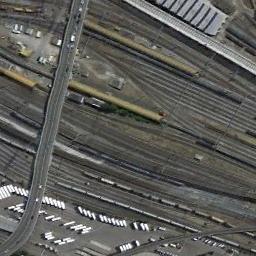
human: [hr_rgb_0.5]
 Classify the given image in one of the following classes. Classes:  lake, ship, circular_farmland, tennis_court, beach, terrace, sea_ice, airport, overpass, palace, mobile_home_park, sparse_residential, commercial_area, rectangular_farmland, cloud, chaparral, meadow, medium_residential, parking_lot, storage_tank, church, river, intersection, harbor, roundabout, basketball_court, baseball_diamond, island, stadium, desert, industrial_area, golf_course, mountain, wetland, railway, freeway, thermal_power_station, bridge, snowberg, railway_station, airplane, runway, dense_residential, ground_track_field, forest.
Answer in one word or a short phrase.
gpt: railway